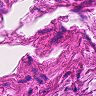
Metastatic tissue present: no